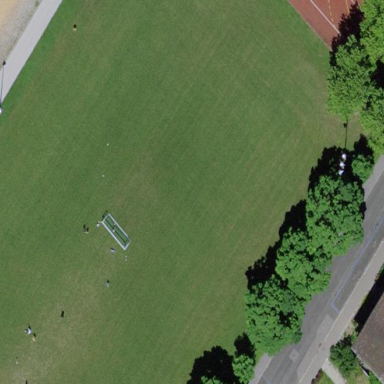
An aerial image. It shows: Grass pitch designated for soccer.